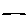
Label: line